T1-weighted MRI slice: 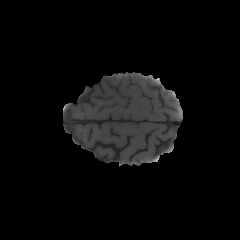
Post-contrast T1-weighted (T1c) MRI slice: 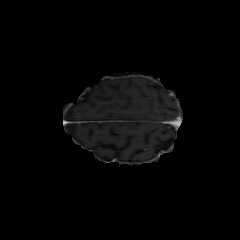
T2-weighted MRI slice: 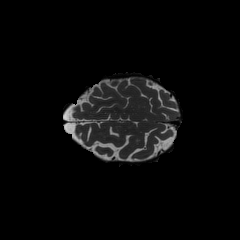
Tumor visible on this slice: no